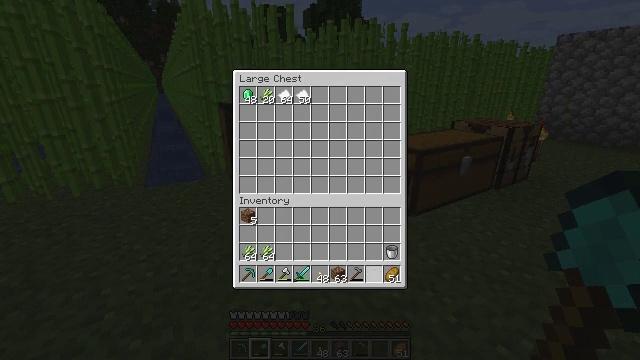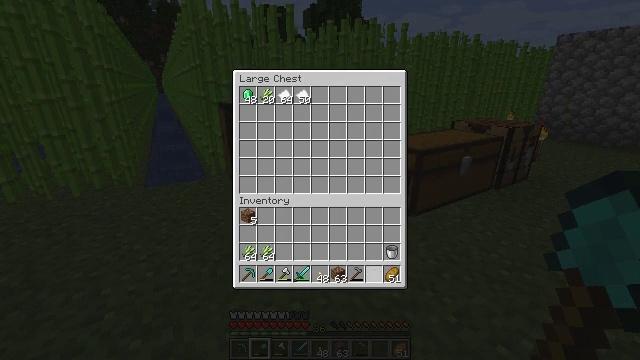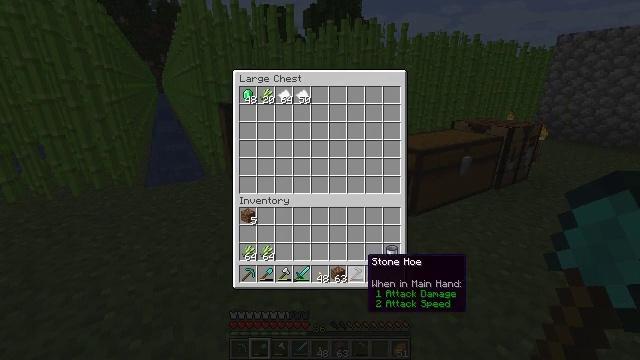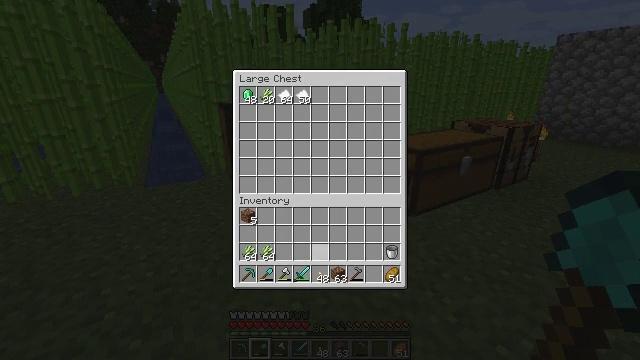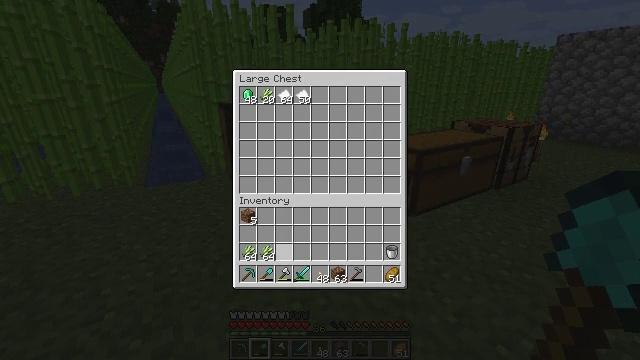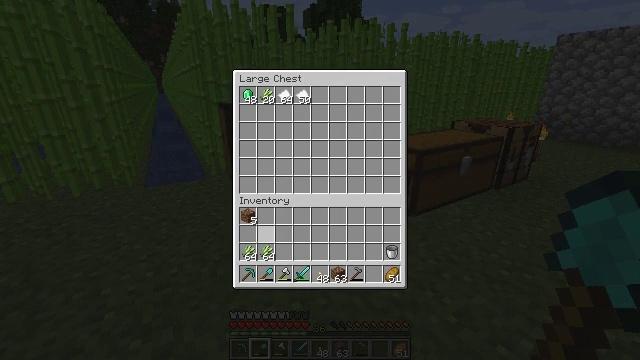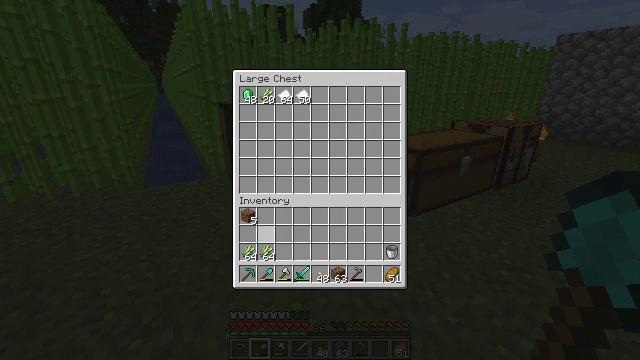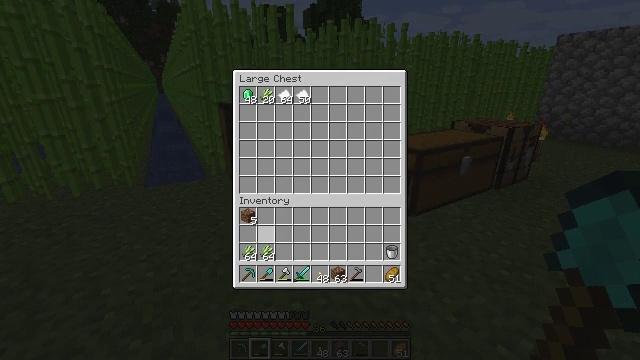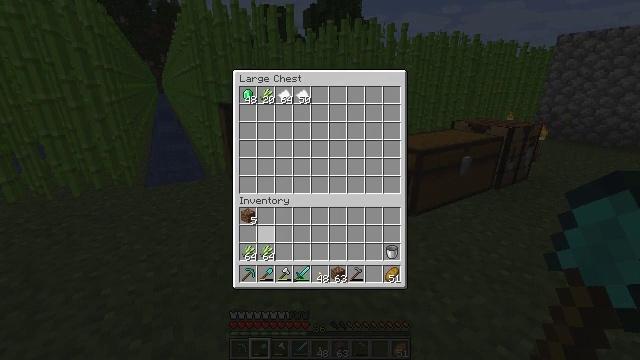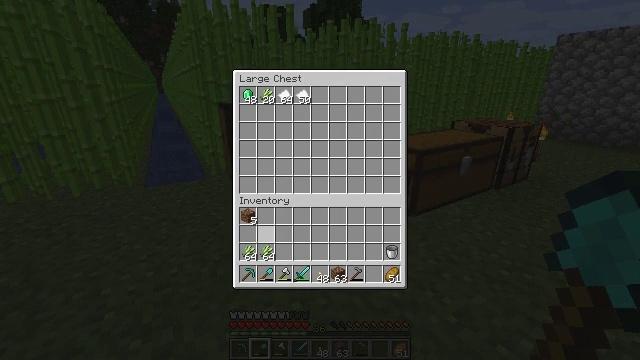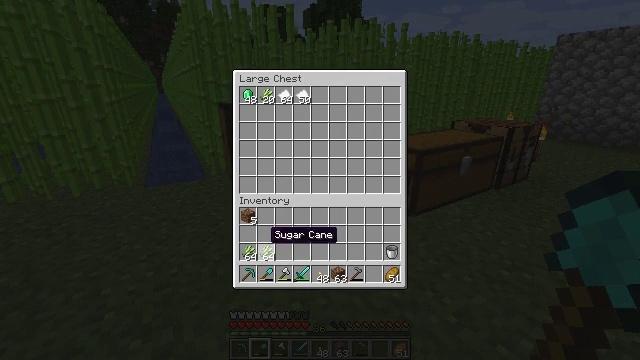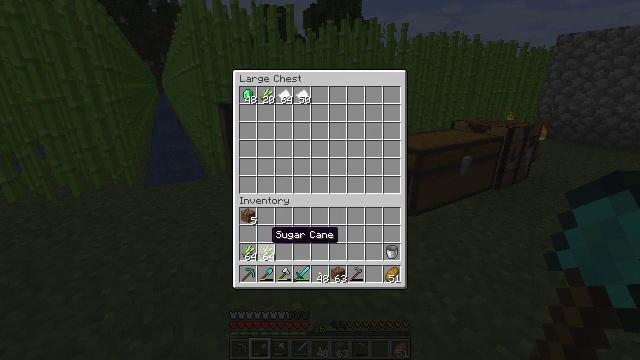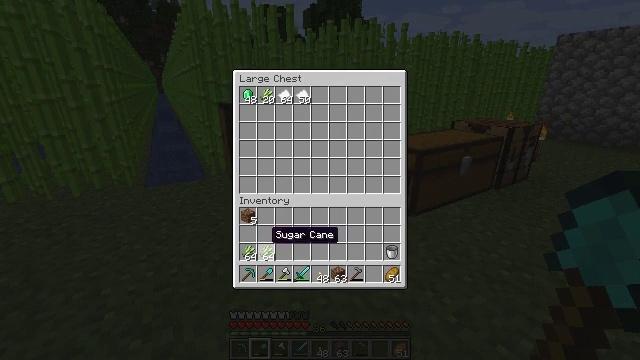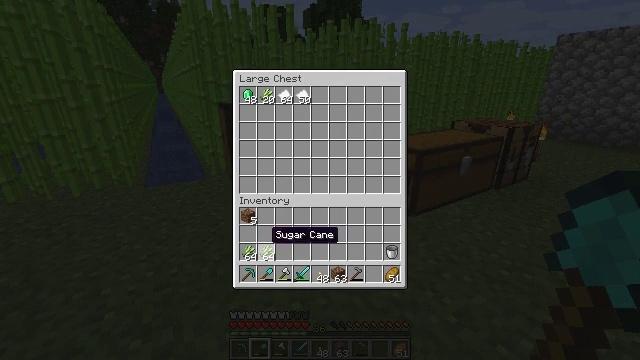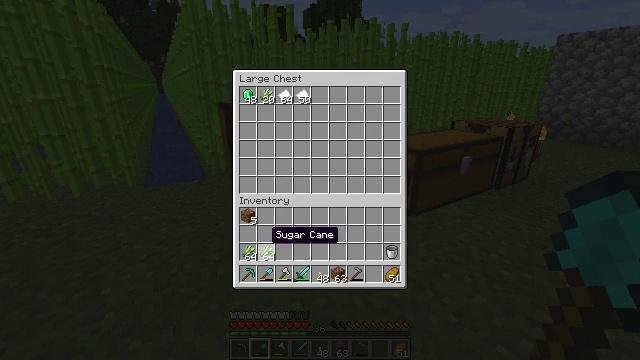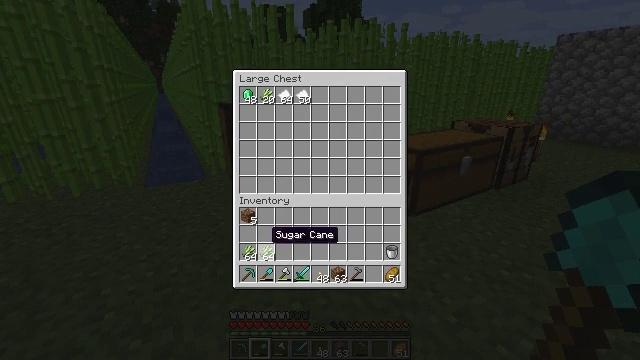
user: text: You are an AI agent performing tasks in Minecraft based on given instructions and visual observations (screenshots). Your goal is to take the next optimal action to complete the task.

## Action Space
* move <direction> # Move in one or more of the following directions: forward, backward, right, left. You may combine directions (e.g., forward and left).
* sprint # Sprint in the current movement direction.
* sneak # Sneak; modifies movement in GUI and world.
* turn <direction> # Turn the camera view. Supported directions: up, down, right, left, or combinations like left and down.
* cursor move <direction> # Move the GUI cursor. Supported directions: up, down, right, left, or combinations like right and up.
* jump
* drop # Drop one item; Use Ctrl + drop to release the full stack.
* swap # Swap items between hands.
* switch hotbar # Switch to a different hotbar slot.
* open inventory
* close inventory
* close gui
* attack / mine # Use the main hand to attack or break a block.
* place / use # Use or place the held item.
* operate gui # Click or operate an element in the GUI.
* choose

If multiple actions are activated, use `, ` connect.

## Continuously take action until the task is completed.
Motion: motion action
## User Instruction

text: Cut down the sugar cane stalks.
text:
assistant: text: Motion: sneak, choose
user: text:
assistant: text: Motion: sneak, cursor move left
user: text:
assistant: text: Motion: sneak, cursor move left and up
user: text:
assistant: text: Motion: sneak, cursor move left and up
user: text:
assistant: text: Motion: sneak, cursor move left
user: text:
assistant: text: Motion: sneak
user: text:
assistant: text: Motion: sneak
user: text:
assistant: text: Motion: sneak
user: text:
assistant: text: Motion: sneak
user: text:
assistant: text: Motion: sneak
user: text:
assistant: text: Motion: sneak
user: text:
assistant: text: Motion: sneak
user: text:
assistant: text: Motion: sneak
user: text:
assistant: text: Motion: sneak
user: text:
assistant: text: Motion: sneak
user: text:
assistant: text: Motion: sneak, choose
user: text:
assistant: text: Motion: sneak, choose
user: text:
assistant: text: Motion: sneak, choose
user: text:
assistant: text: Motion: sneak
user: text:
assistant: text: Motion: sneak
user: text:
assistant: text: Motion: sneak, choose
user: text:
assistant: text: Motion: sneak, choose
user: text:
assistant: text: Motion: sneak, choose
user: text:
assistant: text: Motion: sneak
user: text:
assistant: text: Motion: sneak, cursor move right
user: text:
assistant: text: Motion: sneak, cursor move right
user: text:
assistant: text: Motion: sneak, cursor move right
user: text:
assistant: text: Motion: sneak, cursor move right and up
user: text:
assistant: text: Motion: cursor move right
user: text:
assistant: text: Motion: no_op